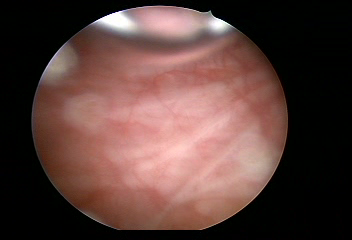
Modality: WLC
Class: Foreign bodies
Subclass: AirBubble
Bladder cancer association: No
Annotated structures: Air bubble